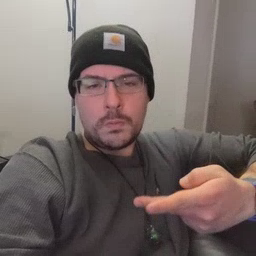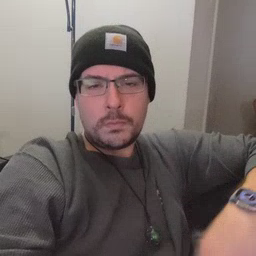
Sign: fall